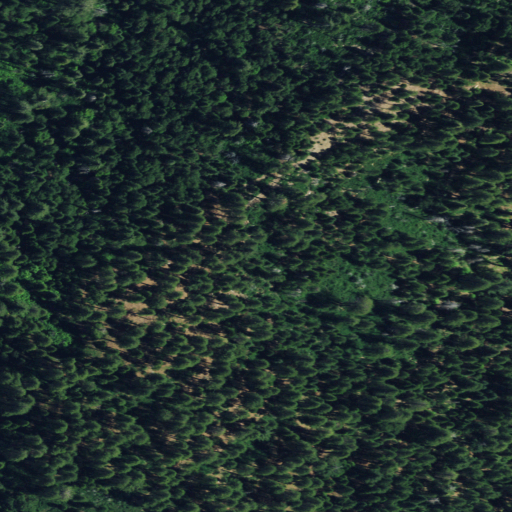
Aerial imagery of ridge(s) in California named Mountain Spring House Ridge containing grassland and evergreen forest